Question: I did transition animation between scenes in . When I press a button transition animation will play and after a second another scene will be loaded.
The problem is functions assigned to buttons are not working.

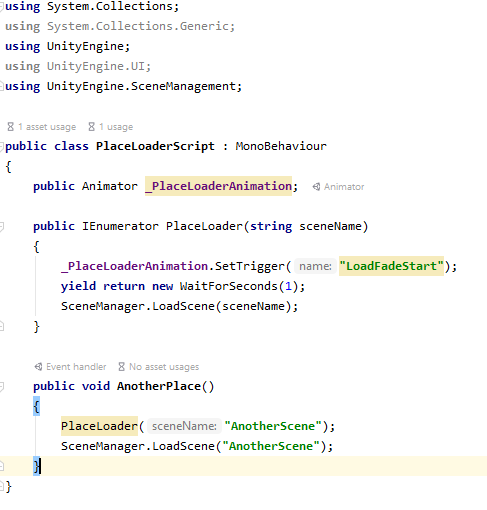
Answer: The issue is you have to assign your coroutine (placeloader) to a ienumerator, then call startcoroutine on the ienumerator.
'''
private IEnumerator coroutine;
'''
//when you want to go to the other scene do
'''
coroutine = PlaceLoader("AnotherScene");
StartCoroutine(coroutine);
'''
<URL>